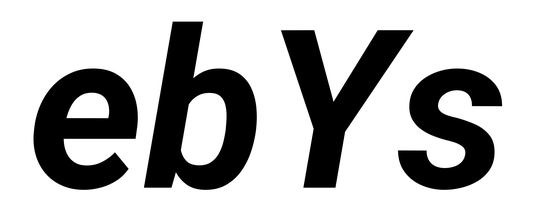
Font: Roboto-Italic_Bold_Italic